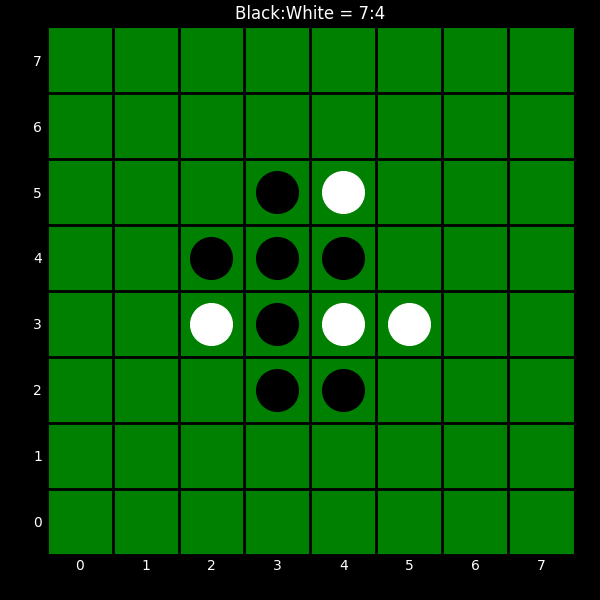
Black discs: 7
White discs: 4